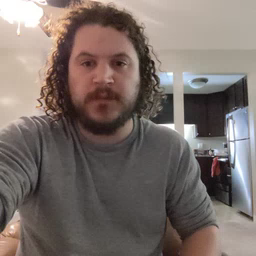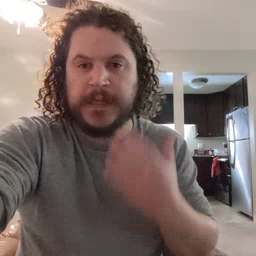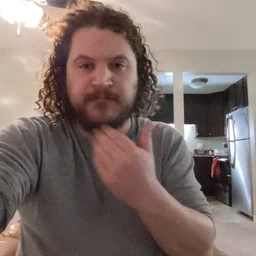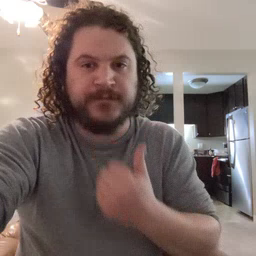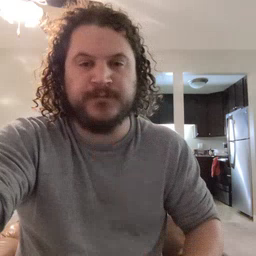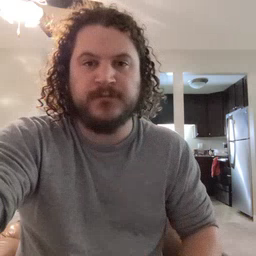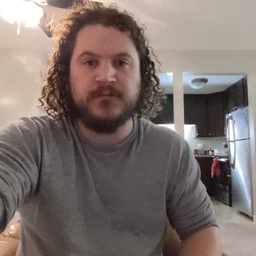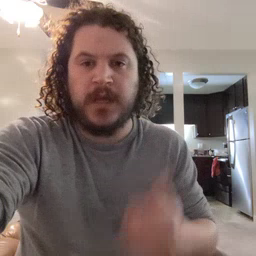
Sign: napkin